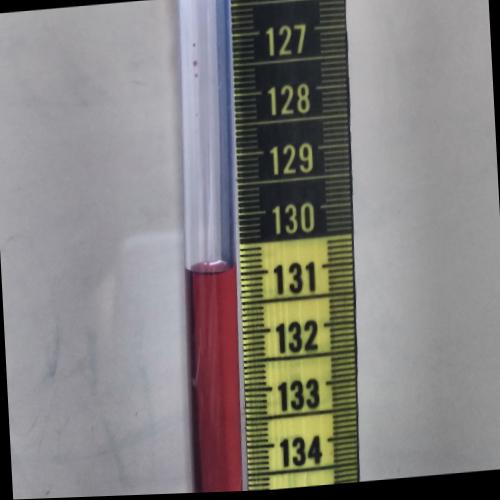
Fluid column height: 130.9 cm